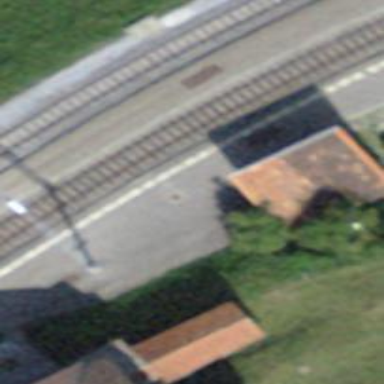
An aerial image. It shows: Railway station.